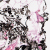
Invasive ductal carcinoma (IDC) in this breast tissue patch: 0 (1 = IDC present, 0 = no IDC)